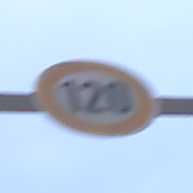
Verkehrszeichen: Geschwindigkeit120
Umgebung: Outdoor, Nature
Tageszeit: Midday
Wetter: PartlyCloudy
Licht: Natural
Jahreszeit: NotSpecified
Kontrast: HighContrast